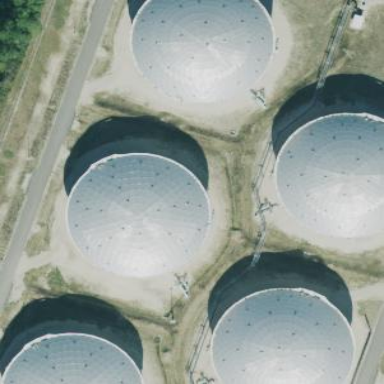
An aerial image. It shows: Storage tank which is man-made.